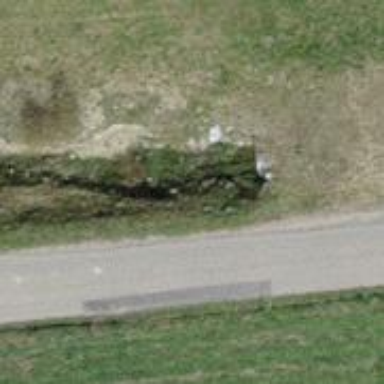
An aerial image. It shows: Culvert tunnel.